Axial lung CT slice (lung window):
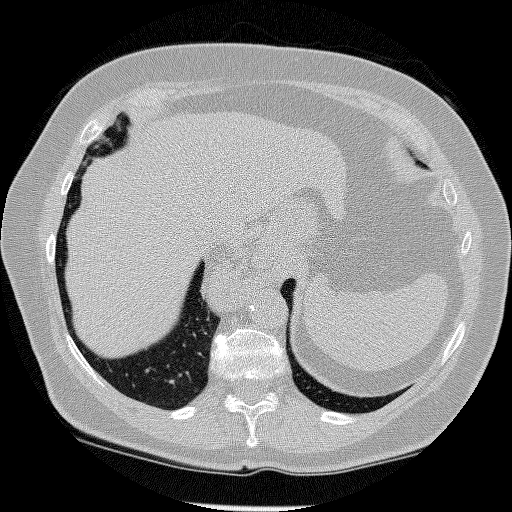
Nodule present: no